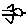
Label: bird